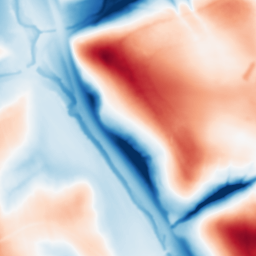
Category: multiscale
Decomposition family: dog_multiscale
Decomposition parameters: sigma_ratio: 2
n_scales: 5
base_sigma: 1
Upsampling method: lanczos
Upsampling parameters: scale: 2
Upsampling scale: 2